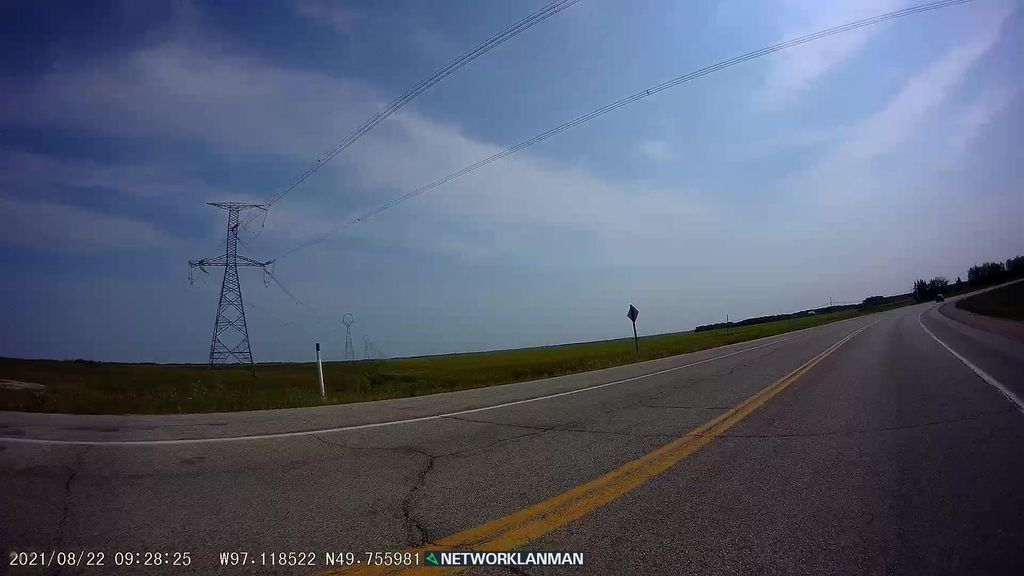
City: winnipeg